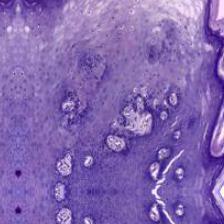
Diagnosis: Normal